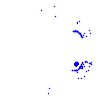
Particle: electron